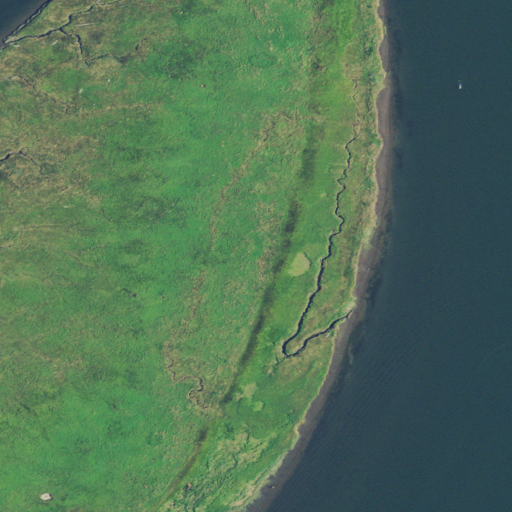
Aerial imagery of island in Oregon named Lazarus Island containing herbaceous wetlands and open water